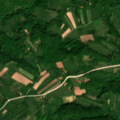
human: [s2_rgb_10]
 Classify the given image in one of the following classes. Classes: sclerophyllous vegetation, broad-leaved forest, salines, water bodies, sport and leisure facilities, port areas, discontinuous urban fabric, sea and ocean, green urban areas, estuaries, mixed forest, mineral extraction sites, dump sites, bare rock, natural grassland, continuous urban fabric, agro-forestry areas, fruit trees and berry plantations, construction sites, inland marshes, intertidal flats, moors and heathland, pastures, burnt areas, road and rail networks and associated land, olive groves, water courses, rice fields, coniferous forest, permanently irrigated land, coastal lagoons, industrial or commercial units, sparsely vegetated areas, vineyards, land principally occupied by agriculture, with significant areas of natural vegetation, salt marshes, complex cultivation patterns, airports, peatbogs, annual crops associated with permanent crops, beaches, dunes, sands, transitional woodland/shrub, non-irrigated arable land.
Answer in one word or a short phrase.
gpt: complex cultivation patterns, land principally occupied by agriculture, with significant areas of natural vegetation, broad-leaved forest